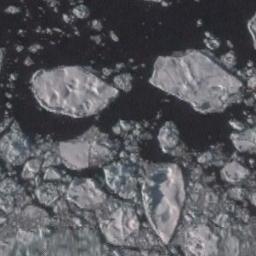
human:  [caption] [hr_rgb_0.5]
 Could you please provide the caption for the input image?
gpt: A lot of sea ice of different sizes gathers together but some pieces of sea ice still float in the deep blue sea .

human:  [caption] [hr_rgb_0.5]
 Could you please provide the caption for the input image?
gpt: Countless ice cubes of all sizes are closely connected into a large piece floating on the deep blue sea .

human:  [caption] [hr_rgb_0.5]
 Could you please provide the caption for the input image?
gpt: There are sea ice of different sizes .

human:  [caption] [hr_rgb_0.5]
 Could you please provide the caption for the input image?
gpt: There are many ice on the black sea .

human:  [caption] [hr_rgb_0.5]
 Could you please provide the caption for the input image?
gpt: There are some sea ice linked into sheets .